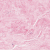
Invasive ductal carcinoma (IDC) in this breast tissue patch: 0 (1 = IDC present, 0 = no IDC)